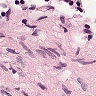
Metastatic tissue present: no